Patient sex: M
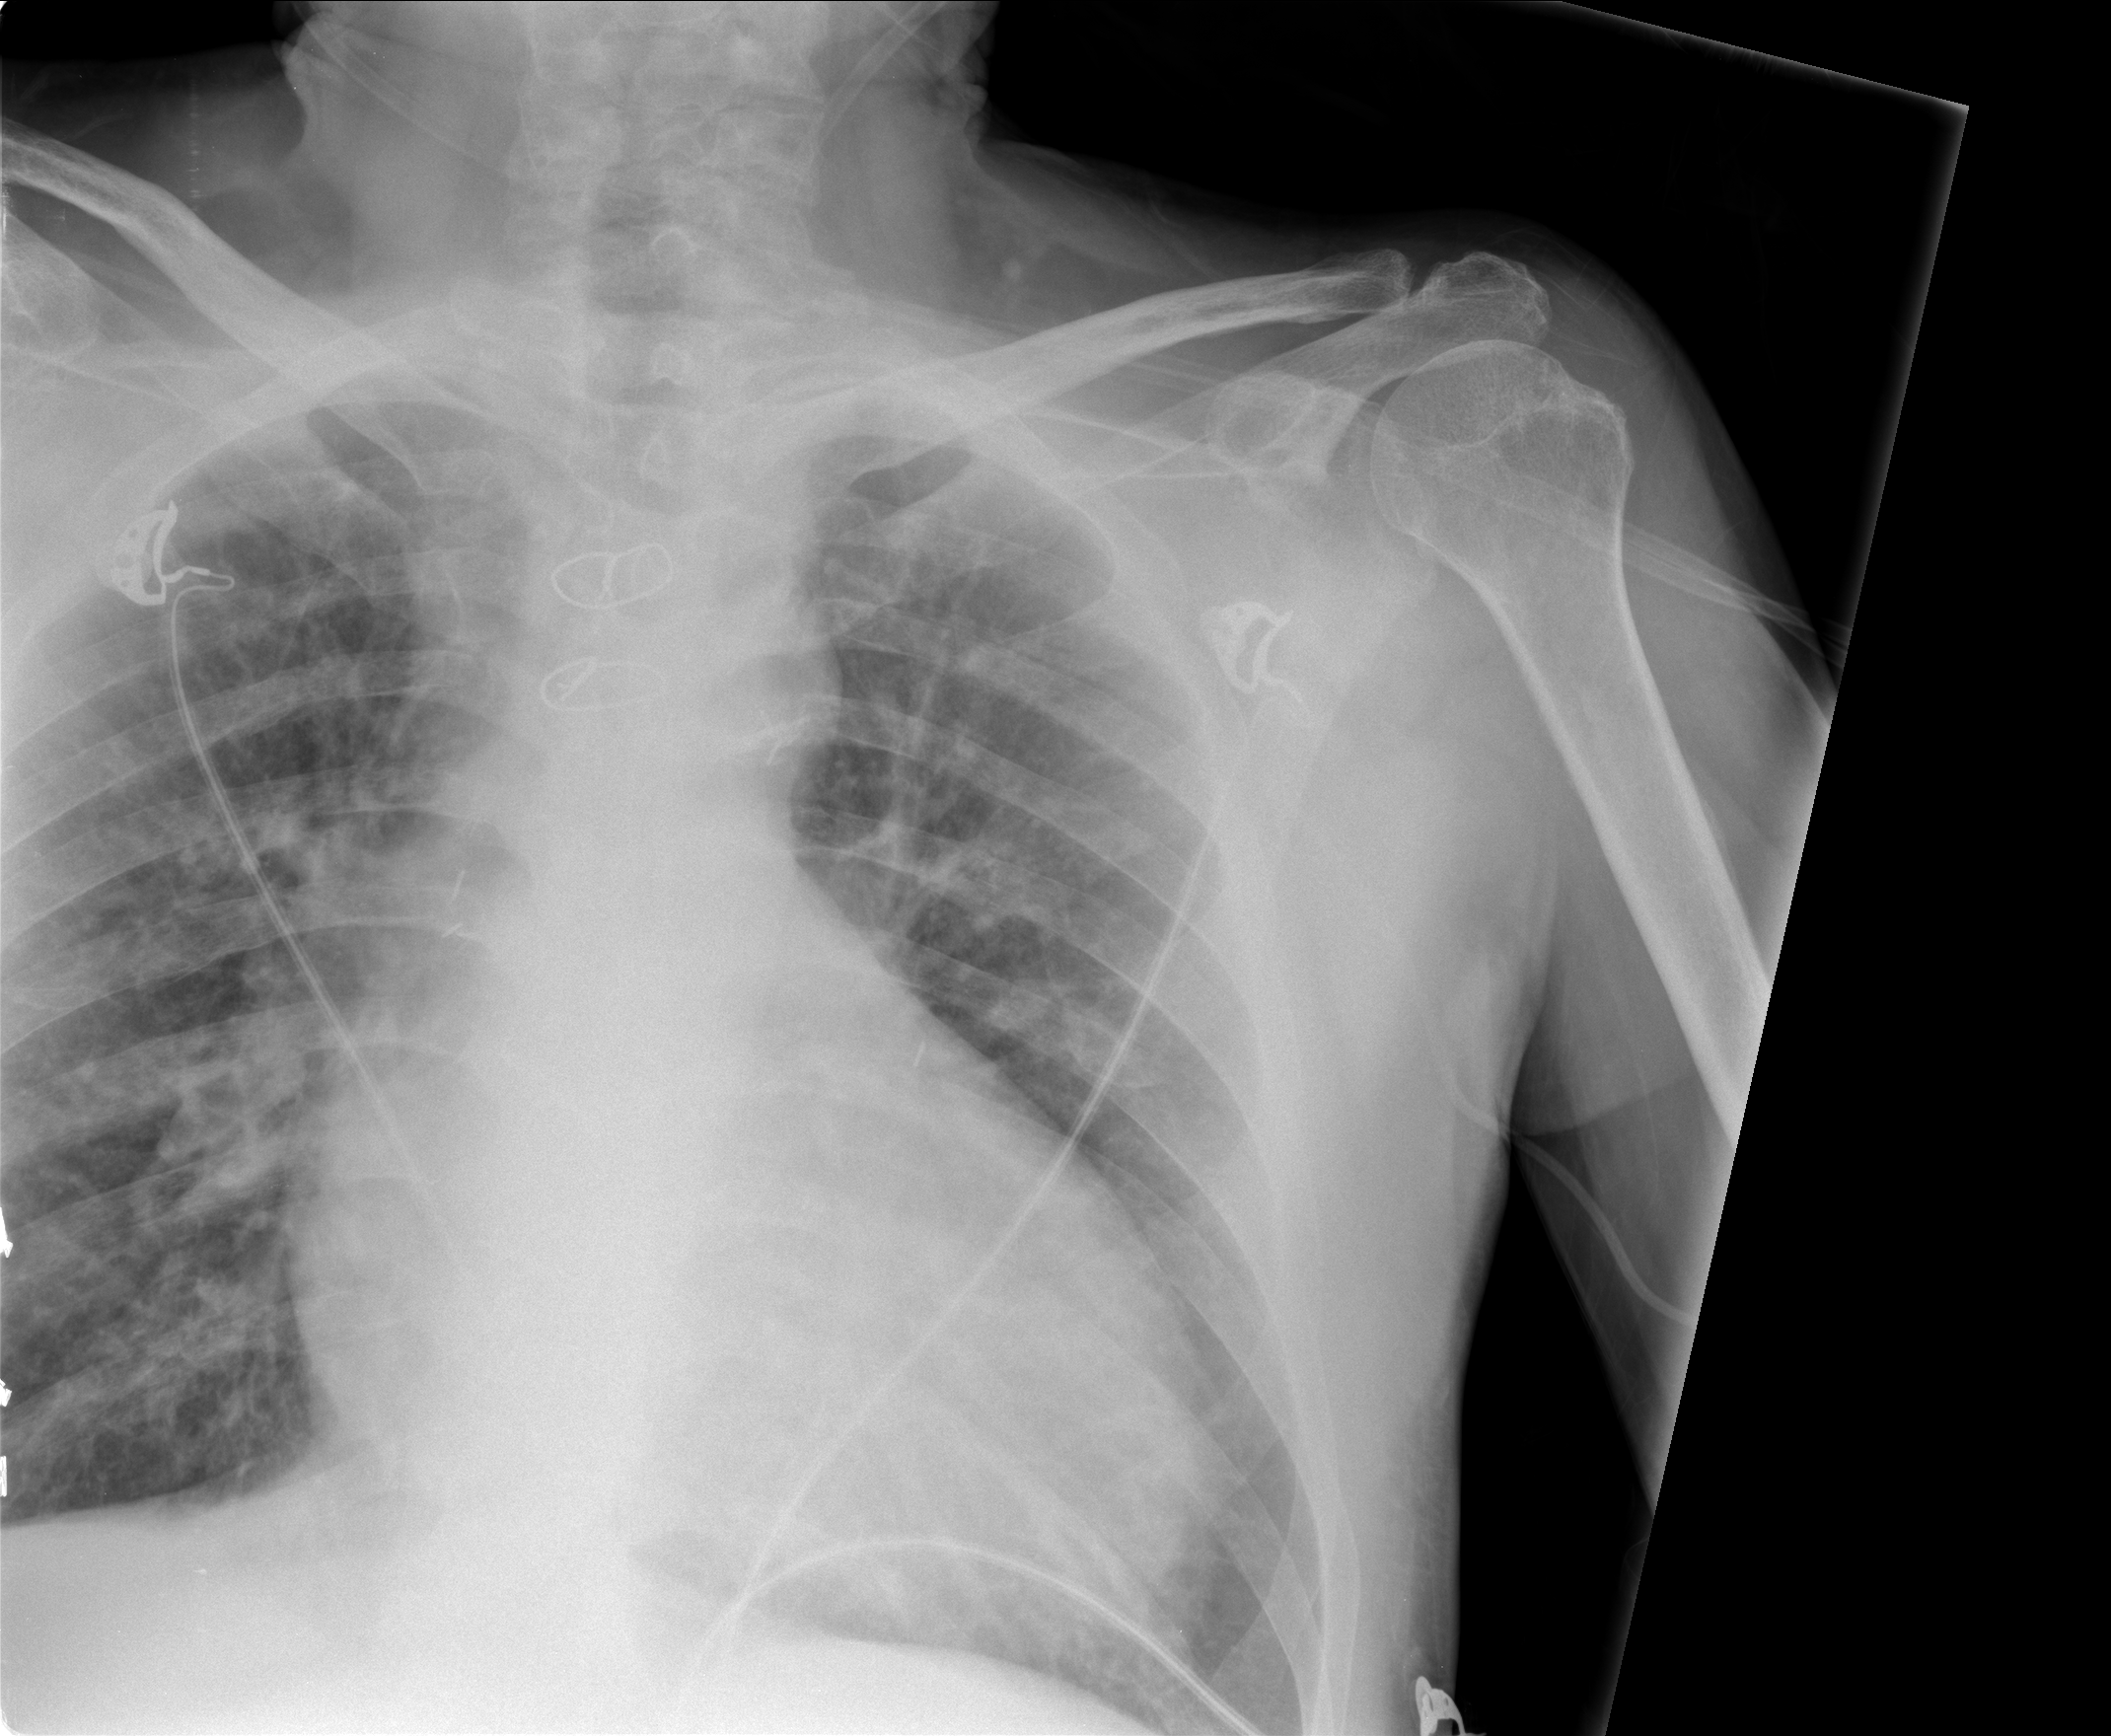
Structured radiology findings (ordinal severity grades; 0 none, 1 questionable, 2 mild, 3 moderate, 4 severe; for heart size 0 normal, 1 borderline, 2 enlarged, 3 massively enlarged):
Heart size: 2
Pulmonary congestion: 2
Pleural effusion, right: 0
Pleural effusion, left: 0
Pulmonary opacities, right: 0
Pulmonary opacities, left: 0
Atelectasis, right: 0
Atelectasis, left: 0